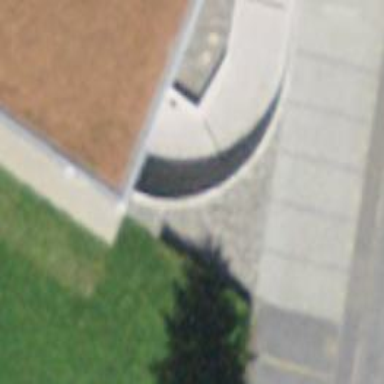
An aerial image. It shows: Retaining wall.